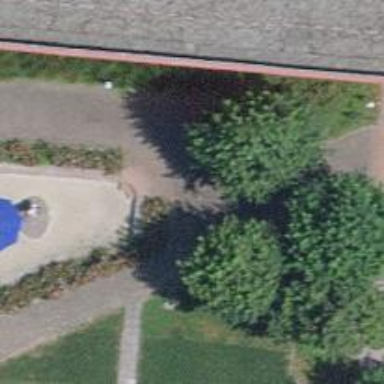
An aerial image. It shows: Path made of paving stones.